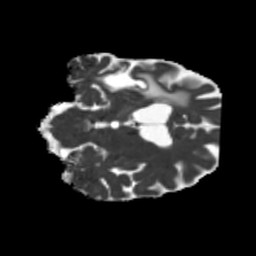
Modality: MD
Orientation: coronal
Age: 56
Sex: male
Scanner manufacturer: siemens
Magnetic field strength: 3 T
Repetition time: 5.25 s
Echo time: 0.08 s